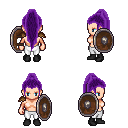
a pixel art fantasy rpg character, female body template, human, light skin, leather shoulder armor, white pants, purple extra-long topknot hairstyle, black shoes, shield, four views (front, back, left, right), 2x2 character sprite sheet, small pixel art, hard edges, no anti-aliasing